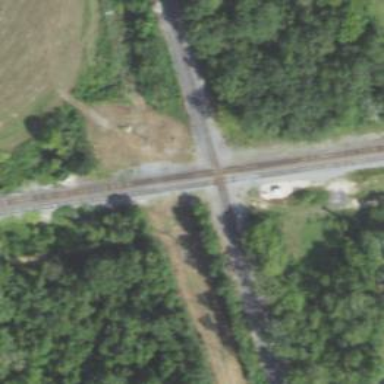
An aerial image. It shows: Railway crossing.